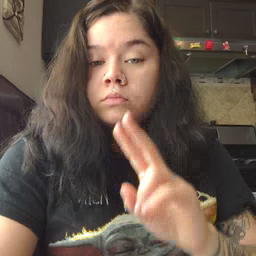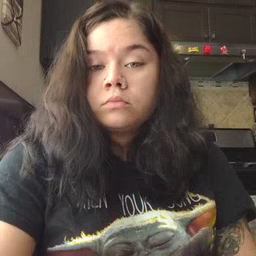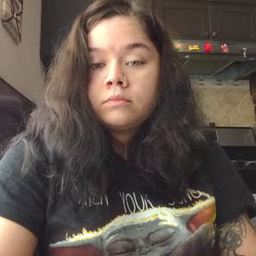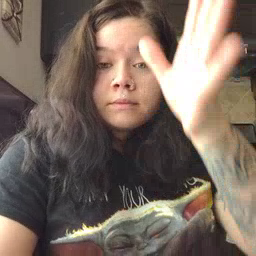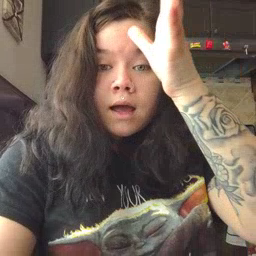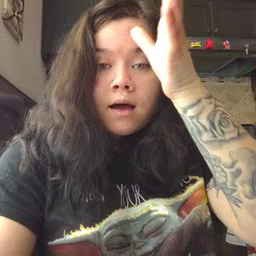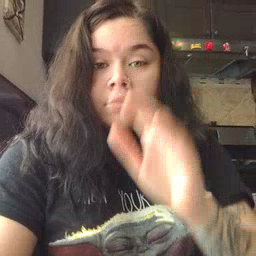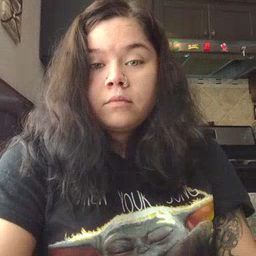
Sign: dad